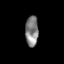
Tissue: lung
Cell type: Others
Senescence score: 0.2316
Nuclear area (px): 387
Mean DAPI intensity: 130.455